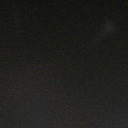
Screen state: off